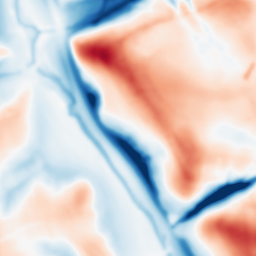
Category: multiscale
Decomposition family: dog
Decomposition parameters: sigma_low: 2
sigma_high: 20
Upsampling method: quintic
Upsampling parameters: scale: 2
Upsampling scale: 2